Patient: sex F, age 65
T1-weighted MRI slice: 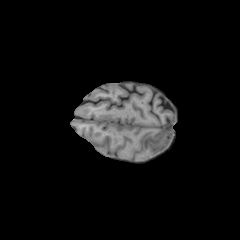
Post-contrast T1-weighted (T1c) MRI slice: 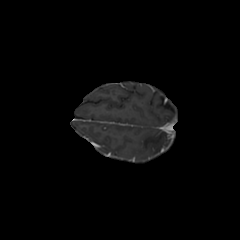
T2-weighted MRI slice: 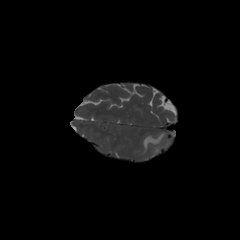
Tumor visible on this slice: yes
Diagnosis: Glioblastoma, IDH-wildtype
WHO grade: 4